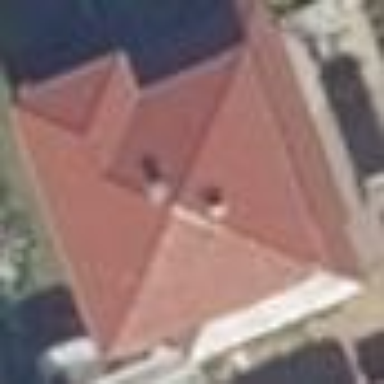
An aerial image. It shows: Detached building with pyramidal roof shape.